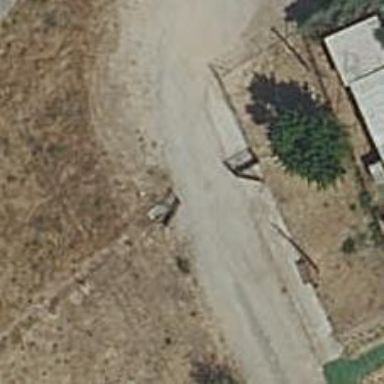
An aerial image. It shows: Gate.